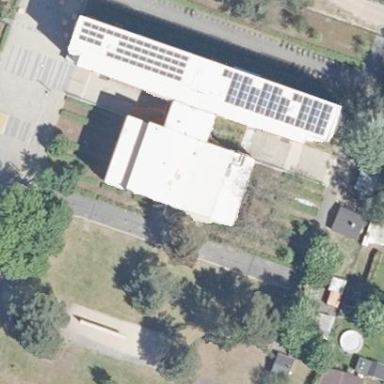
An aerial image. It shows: School building.